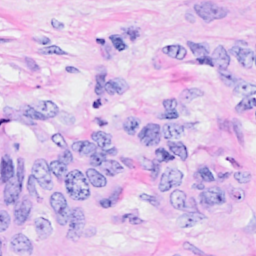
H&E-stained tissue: Breast